Current action and preconditions to check: trajectory_clear

Your task: For each precondition in the list above, predict whether it will hold at this action.

Consider the current scene as observed from the mobile robot's camera, and analyze the predicted future states of all dynamic agents (e.g., people, animals, vehicles, or any moving entities) within the NEXT SECOND.

IMPORTANT: Only answer "very likely" if you are absolutely certain—based on strong, clear evidence—that a dynamic agent will violate the precondition in the predicted future state. Do NOT answer "very likely" for unlikely, ambiguous, or low-probability risks.

Ask yourself for each precondition: Is there a high probability, with clear and convincing evidence, that the predicted future states of any dynamic agent will interfere with the predicted future state of the currently executing action within the NEXT SECOND, causing that precondition to fail?

Assess the risk level based on these predictions. Use "likely" or "very likely" if motions create a clear risk of interference.

Use "neutral" or "improbable" if agents are nearby but their predicted paths are clearly diverging or non-conflicting.

Failure Risk Categories: "very improbable", "improbable", "neutral", "likely", "very likely"

Answer Format: Output ONLY the probability_of_failure value from these categories: "very improbable", "improbable", "neutral", "likely", "very likely"

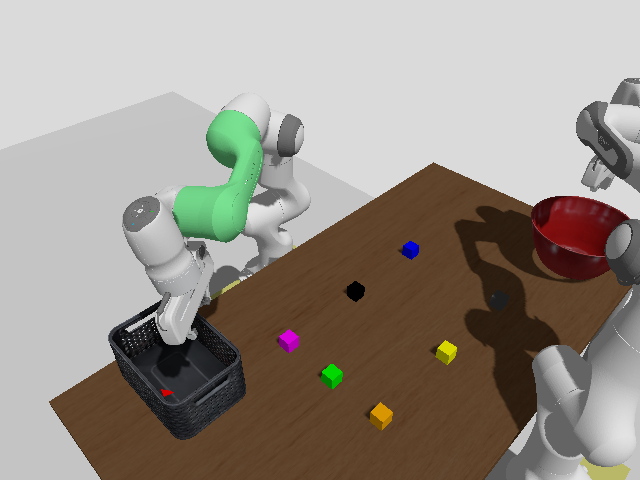

Answer: very improbable